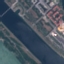
Land use / land cover: River